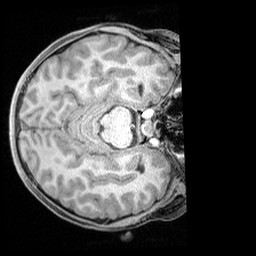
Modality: T1w
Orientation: axial
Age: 9
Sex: male
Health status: ill
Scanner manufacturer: siemens
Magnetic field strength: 3 T
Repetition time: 1.6 s
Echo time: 0.00179 s